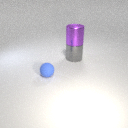
large purple metal cylinder above large gray metal cylinder